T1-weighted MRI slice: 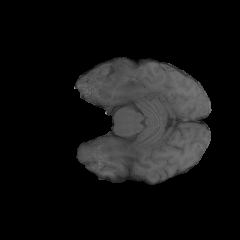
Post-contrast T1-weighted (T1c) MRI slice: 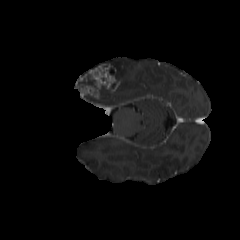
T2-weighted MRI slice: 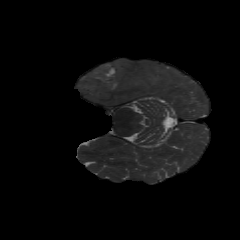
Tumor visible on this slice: yes